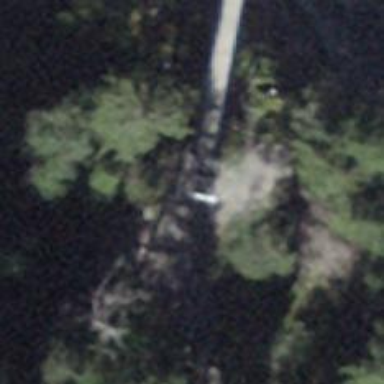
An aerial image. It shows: Path bridge over rough ground. The surface is forest path with tree roots and stones.